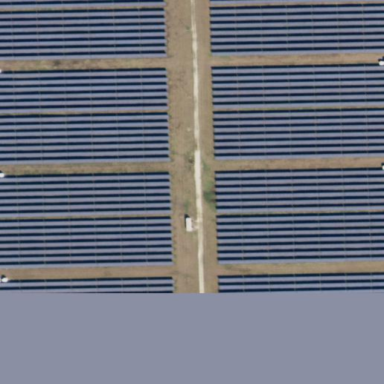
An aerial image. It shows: Solar power plant utilizing photovoltaic technology.